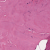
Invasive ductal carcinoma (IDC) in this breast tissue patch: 0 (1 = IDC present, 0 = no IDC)